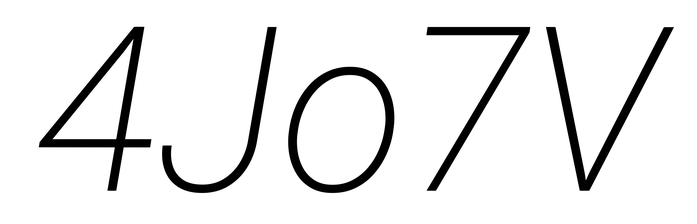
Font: Roboto-Italic_ExtraLight_Italic